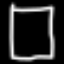
Label: square